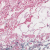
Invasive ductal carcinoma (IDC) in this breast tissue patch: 0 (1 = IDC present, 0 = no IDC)